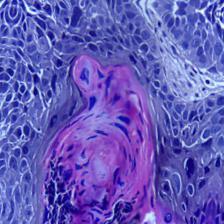
Diagnosis: OSCC